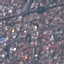
Land use / land cover class: Residential